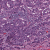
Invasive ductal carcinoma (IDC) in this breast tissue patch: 1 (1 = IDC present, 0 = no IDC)